Question: I am currently trying to loop through the following data and count the number of rows that have a unique date. i.e. the answer to the dataset below should be 8.
Data Table
My attempt is below, however the if statement I use only ever returns a true value - not sure why it won't return false when 'date' is equal to 'dateCheck[i -1]. When I print the values to logs, they are different but the if statement still returns true?
'''
function rowCount() {
var sheet = SpreadsheetApp.getActiveSheet();
var lastRow = sheet.getLastRow();
var data = sheet.getRange(2,1,lastRow - 1,17).getValues();
var dateCheck = []
var uniqueDates = 0
data.forEach(function(row,i) {
var date = row[0];
dateCheck.push(date);
if (date != dateCheck[i - 1]) {
Logger.log('new date');
uniqueDates += 1
}
else {
Logger.log('same day');
}
Logger.log(uniqueDates);
});
}
'''
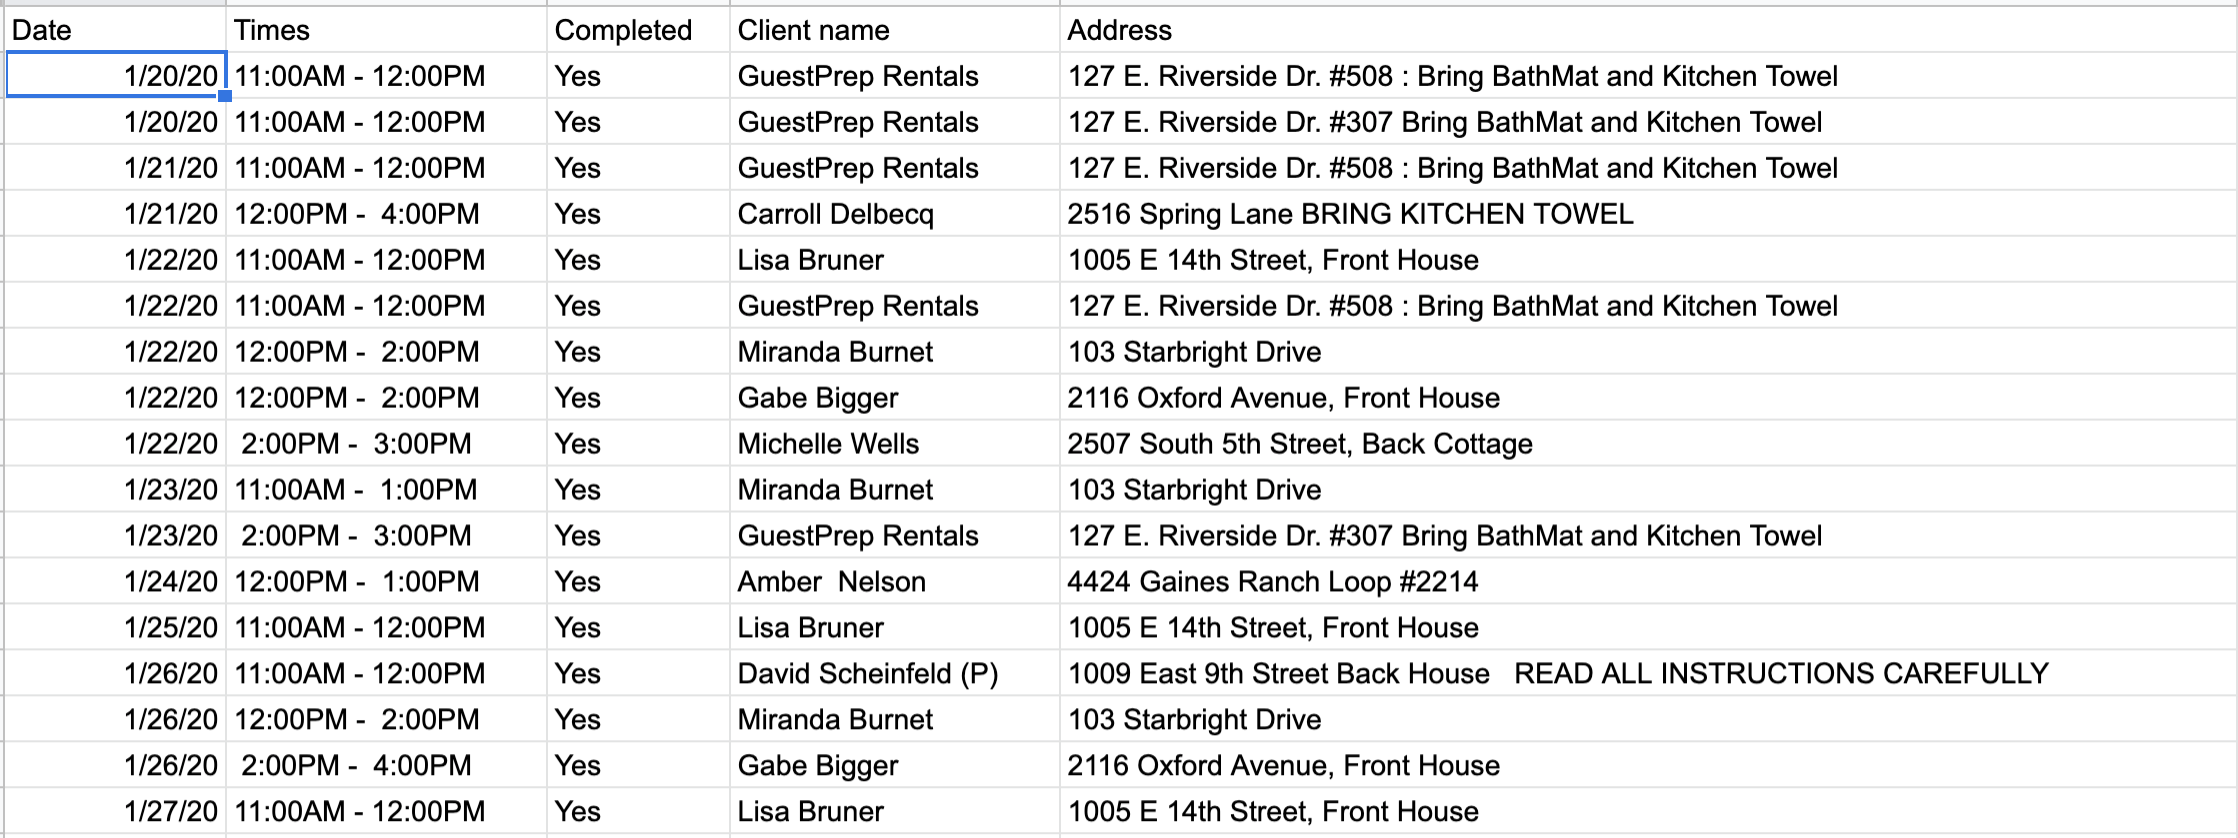
Answer: When you fetch date values from a Google Spreadsheet, they are supplied as Javascript Date objects. You can't directly compare the values of two objects, as they will never evaluate to equal.
For example, if you create two identical dates, and compare them directly, like so:
'''
var date1 = new Date(2020,01,01);
var date2 = new Date(2020,01,01);
if(date1 == date2){
console.log('dates are equal');
}else{
console.log('dates are not equal');
}
'''
this will output "dates are not equal"
Instead, you need to store a representation of the dates you can compare against. Your best option is to use <URL>, which returns a timestamp in milliseconds that represents the date.
'''
data.forEach(function(row,i) {
var date = row[0];
dateCheck.push(date.getTime());
if (date.getTime() != dateCheck[i - 1]) {
Logger.log('new date');
uniqueDates += 1
}
else {
Logger.log('same day');
}
}
'''
You mention in your question you are looking for unique dates, but in your code you are really identifying changes in dates between rows. I assume you have your data sorted by date, in which case your current code will work. However, if you don't want to sort your data, or want to guarantee unique dates, you can use indexOf like so:
'''
if (dateCheck.indexOf(date.getTime()) > -1) {
Logger.log('new date');
uniqueDates += 1
}
'''
This checks for any instance of the current date anywhere in your dateCheck array, regardless of sorting. Note that we check if it's > -1, because you could have a match at index 0 of the array.